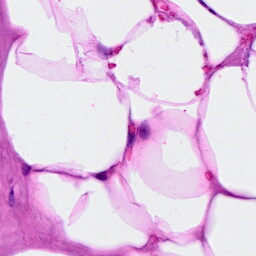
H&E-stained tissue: Breast